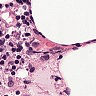
Metastatic tissue present: no